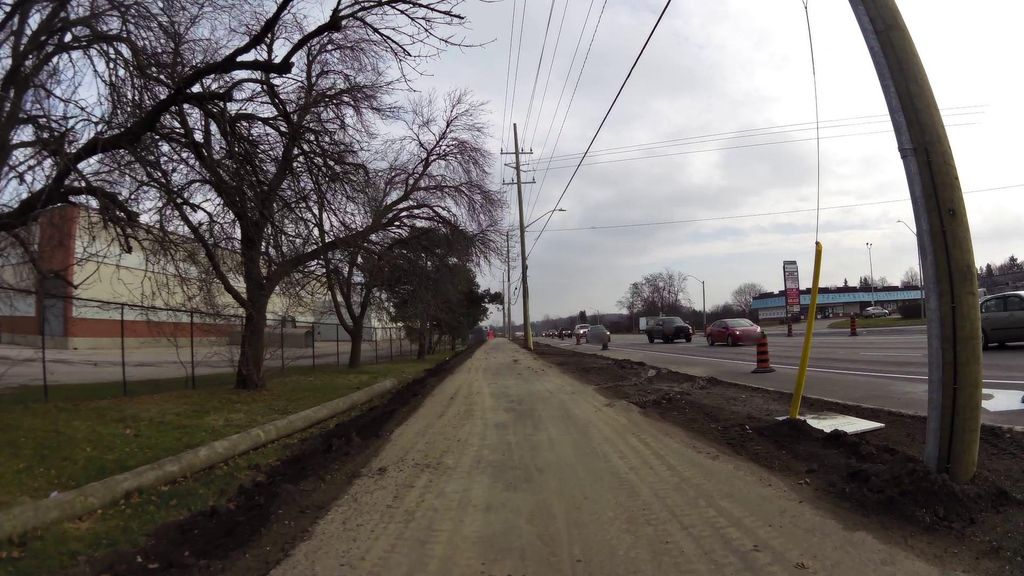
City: kitchener-waterloo